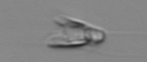
Label: Chrysochromulina_lanceolata